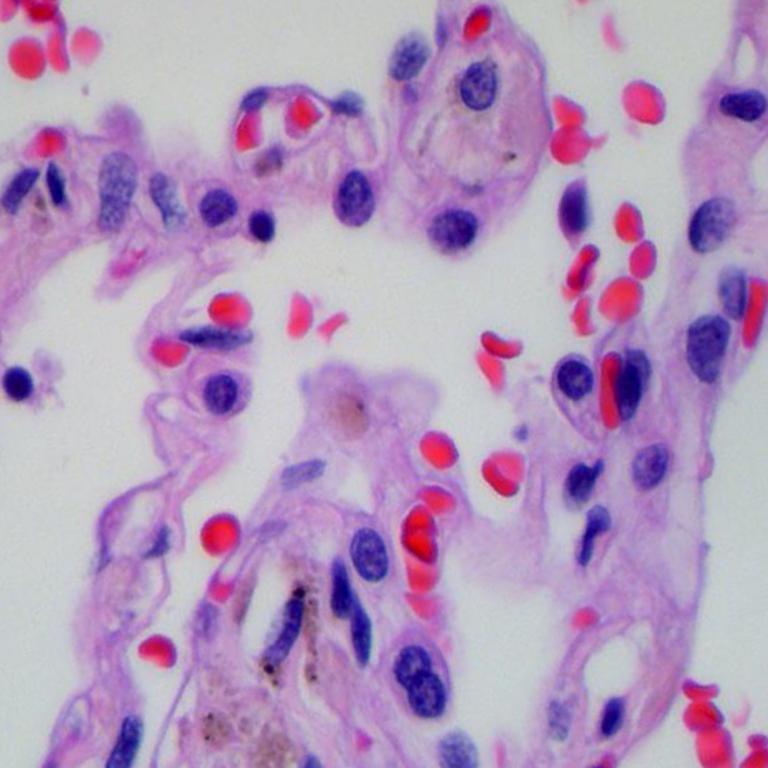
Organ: lung
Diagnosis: benign